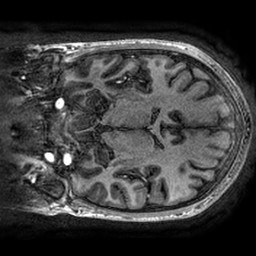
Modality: T1w
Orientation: coronal
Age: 24
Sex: female
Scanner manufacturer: ge
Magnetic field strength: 3 T
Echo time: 0.002736 s